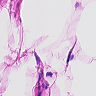
Metastatic tissue present: no